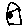
Label: house